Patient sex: M
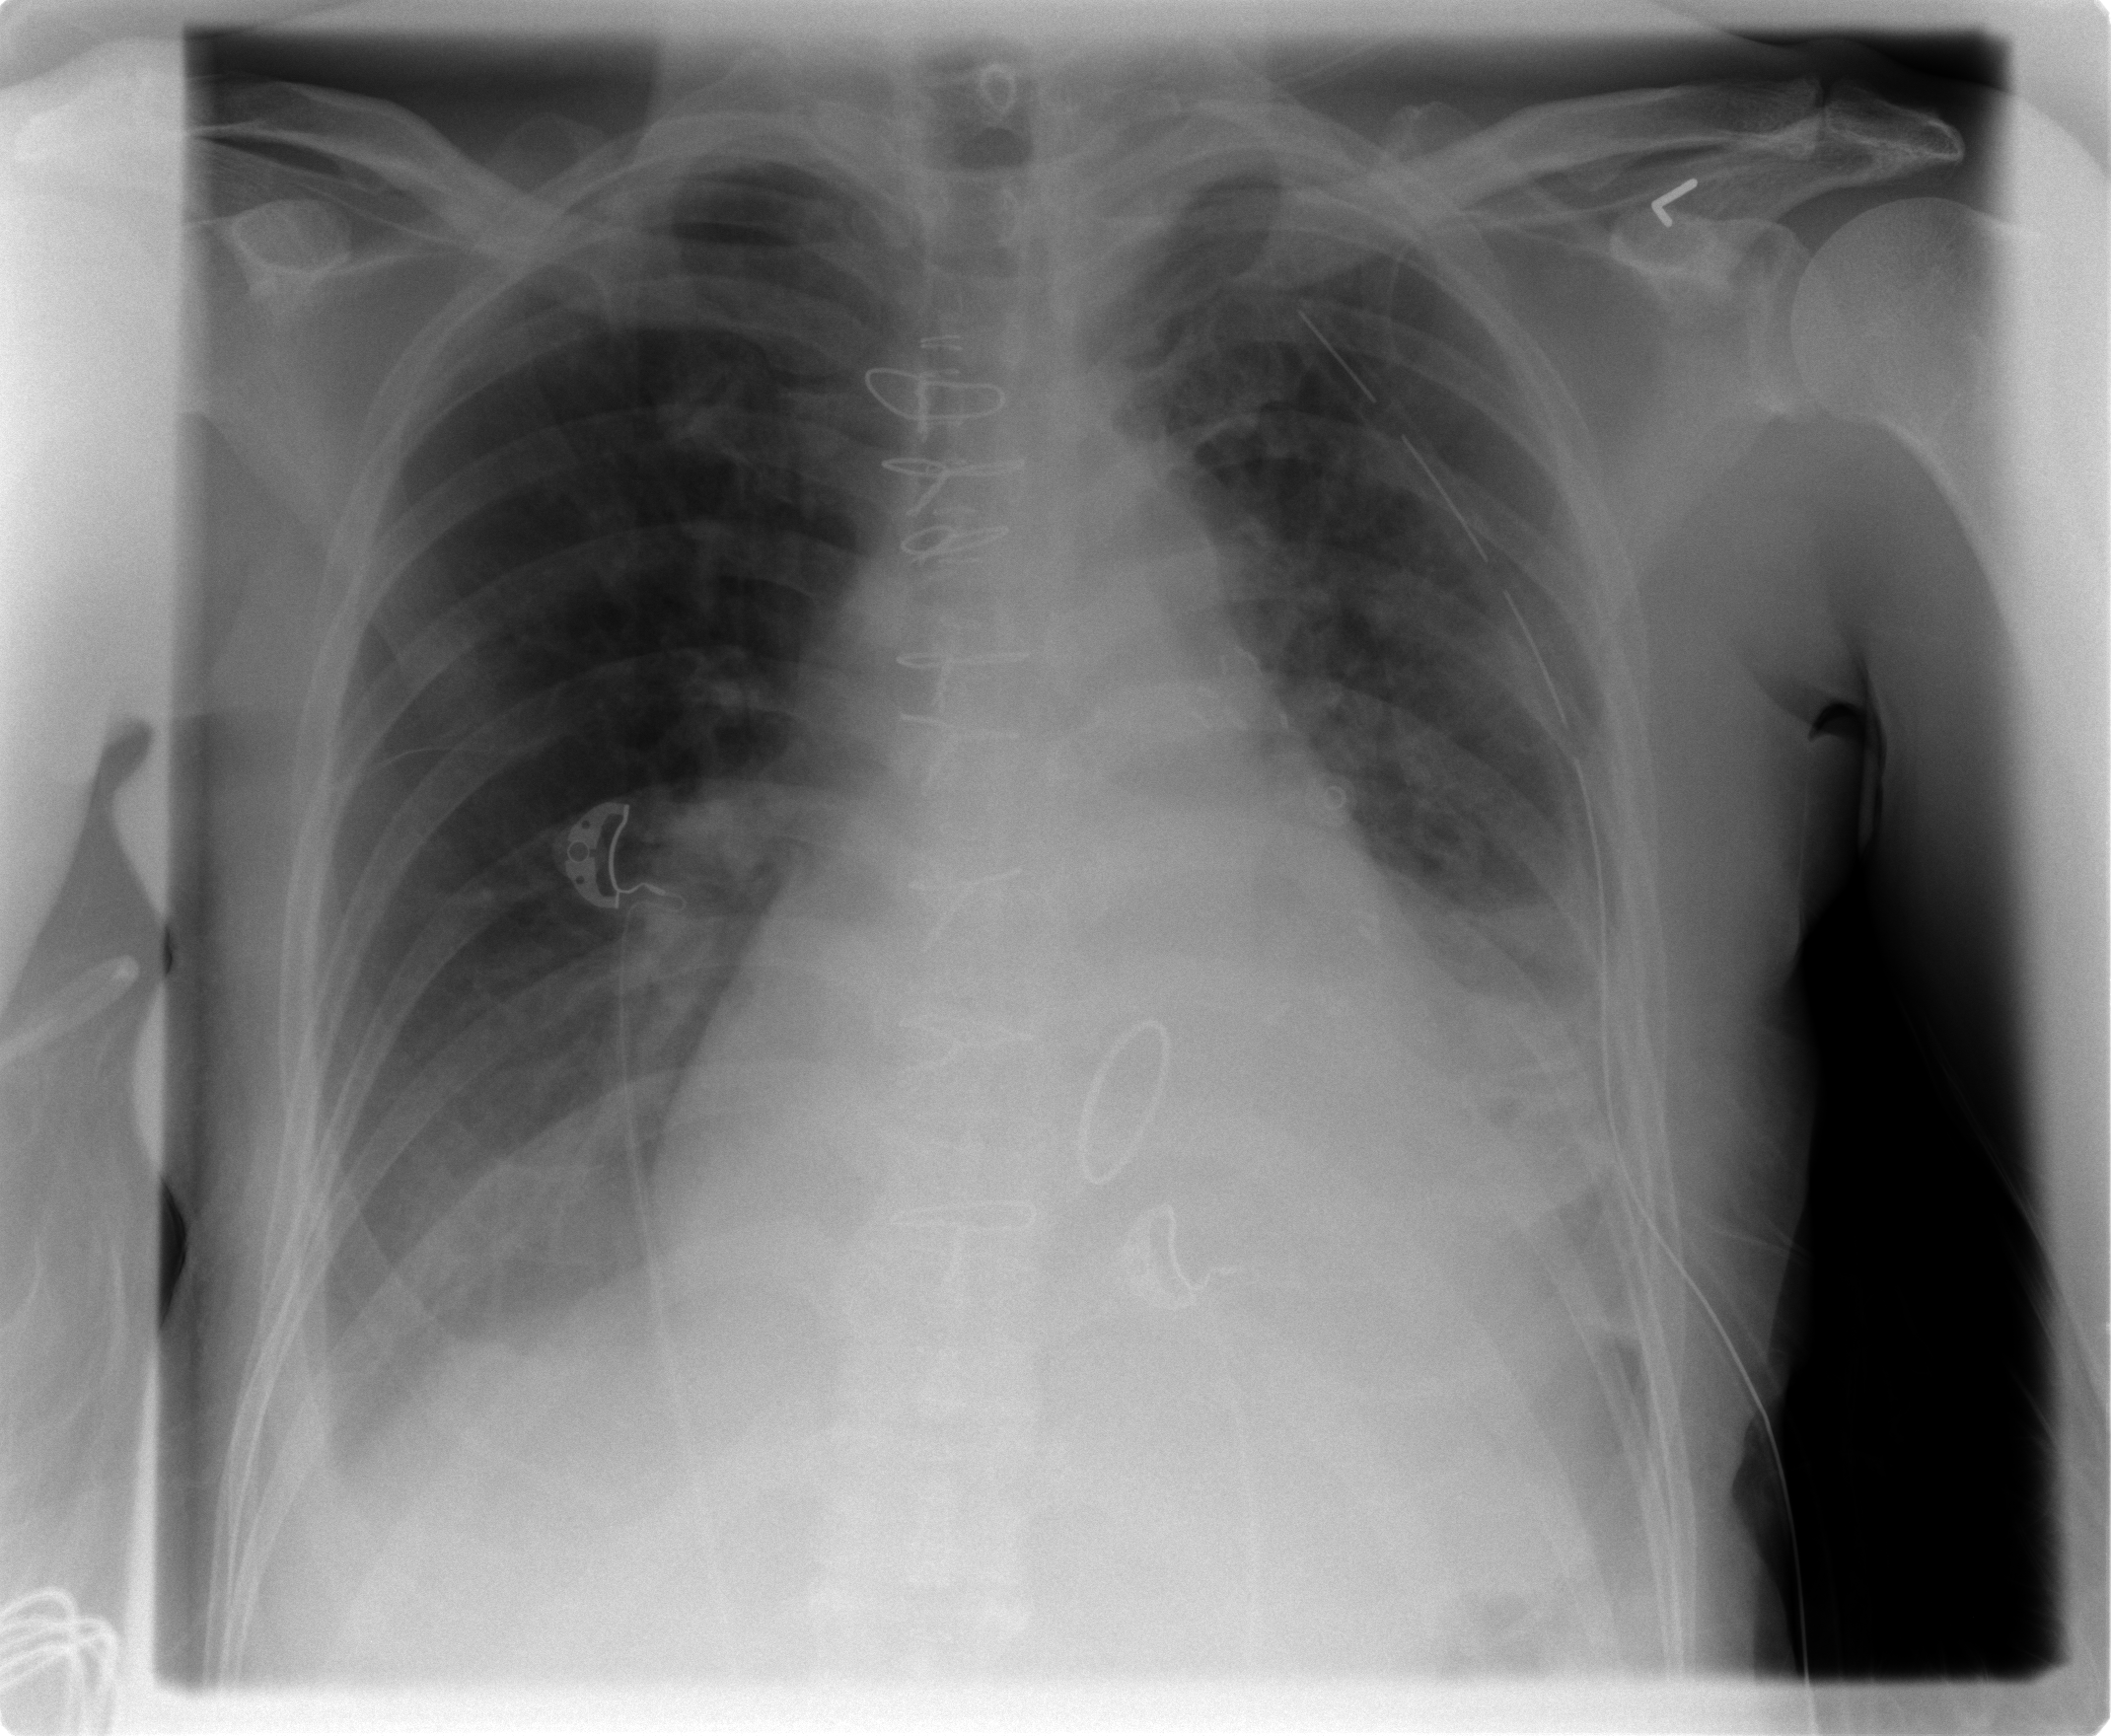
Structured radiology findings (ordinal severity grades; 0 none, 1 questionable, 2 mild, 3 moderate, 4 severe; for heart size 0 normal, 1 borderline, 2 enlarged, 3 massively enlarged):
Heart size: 2
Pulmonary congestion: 2
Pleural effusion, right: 2
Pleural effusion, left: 2
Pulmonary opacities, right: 0
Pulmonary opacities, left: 2
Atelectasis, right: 2
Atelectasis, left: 2